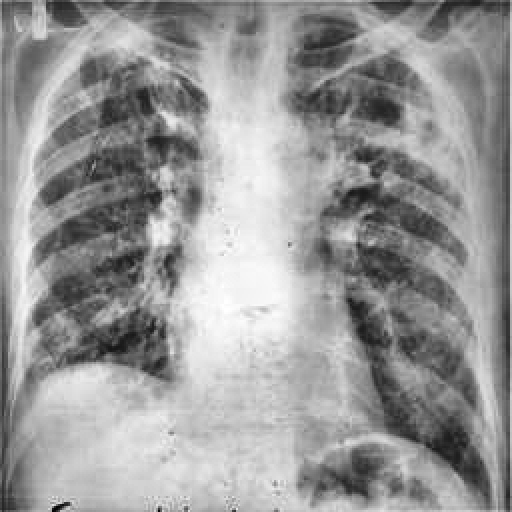
Finding: TUBERCULOSIS